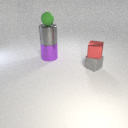
small gray rubber cube below small red metal cube